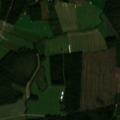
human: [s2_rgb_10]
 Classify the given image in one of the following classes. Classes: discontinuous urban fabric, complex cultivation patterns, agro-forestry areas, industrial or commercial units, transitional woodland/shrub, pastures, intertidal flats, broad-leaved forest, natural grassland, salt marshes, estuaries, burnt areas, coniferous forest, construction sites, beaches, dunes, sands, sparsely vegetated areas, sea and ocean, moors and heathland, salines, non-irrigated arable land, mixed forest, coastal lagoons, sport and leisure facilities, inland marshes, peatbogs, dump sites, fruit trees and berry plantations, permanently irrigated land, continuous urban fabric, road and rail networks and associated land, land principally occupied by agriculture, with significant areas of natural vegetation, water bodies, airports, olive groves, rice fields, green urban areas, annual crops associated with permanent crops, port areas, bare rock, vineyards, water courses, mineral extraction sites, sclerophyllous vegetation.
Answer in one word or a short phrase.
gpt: non-irrigated arable land, land principally occupied by agriculture, with significant areas of natural vegetation, coniferous forest, mixed forest, transitional woodland/shrub